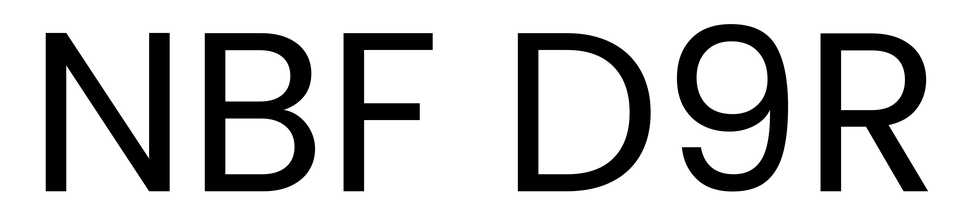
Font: Poppins-Regular